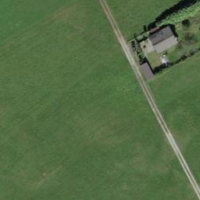
EUNIS habitat code: 52
Species observed at this site:
Corvus cornix